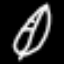
Label: leaf